Interaction volume radius: 10 \u00c5
Interaction volume height: 35 \u00c5
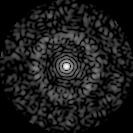
Disorder parameter: 0.857